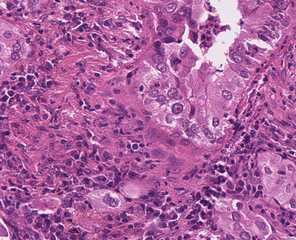
Tumor epithelial tissue: yes
Tumor-associated stroma tissue: yes
Normal tissue: no